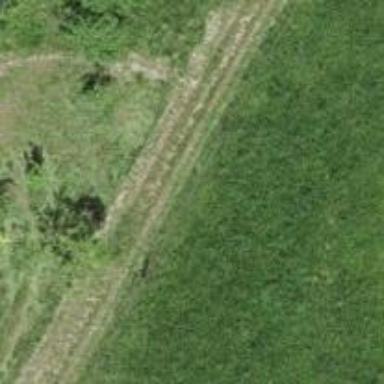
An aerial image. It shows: Track with ground surface of grade 5.